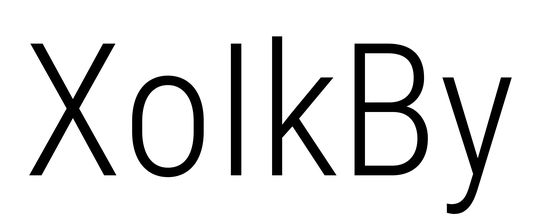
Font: Roboto_Condensed_Light